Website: walmart
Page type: receipt
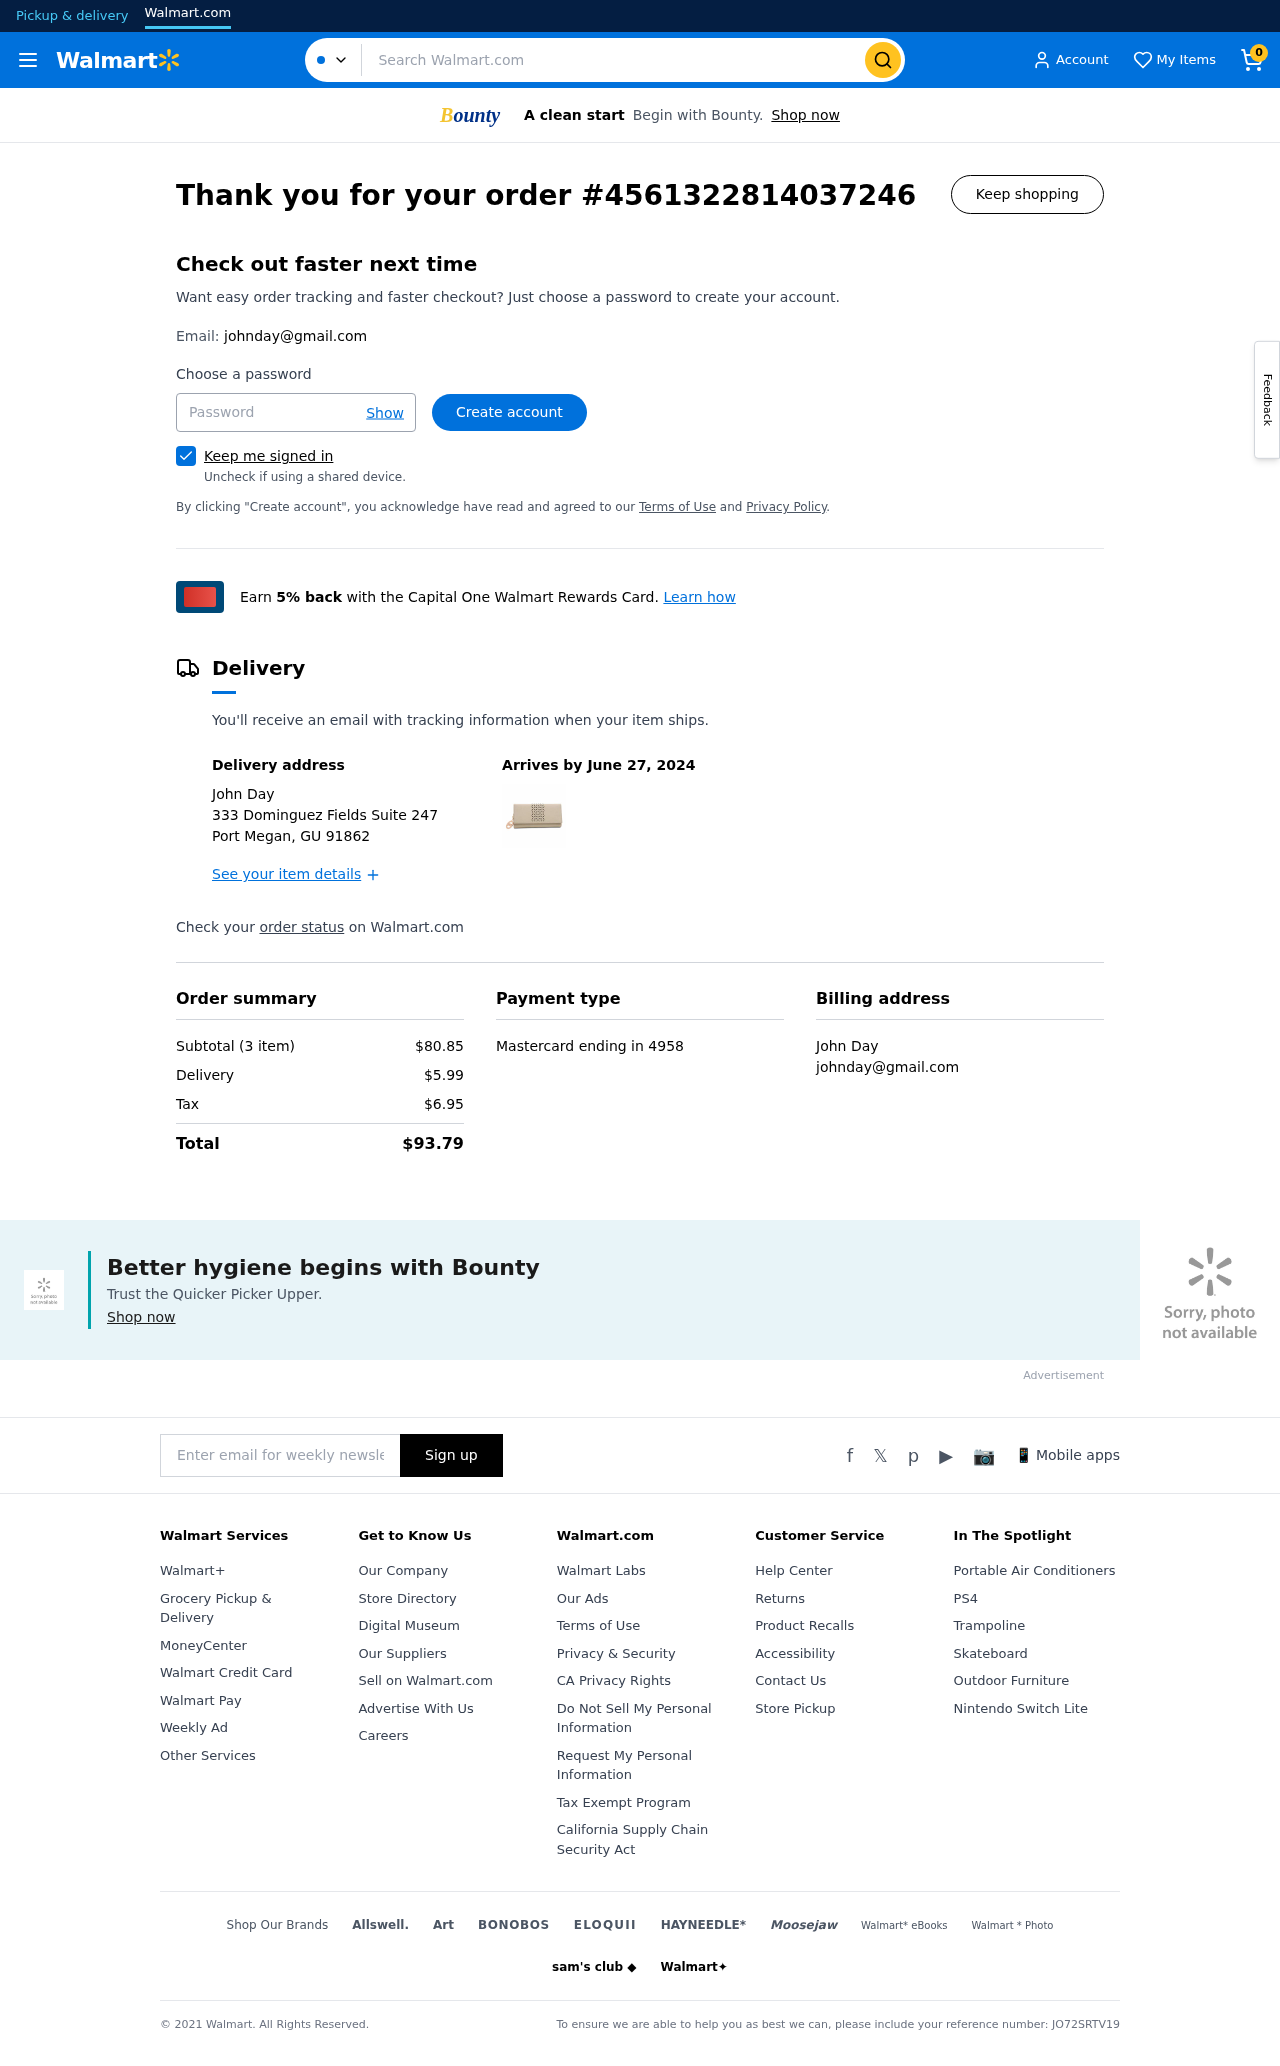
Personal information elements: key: PII_CARD_LAST4
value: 4958
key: PII_CARD_TYPE
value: Mastercard
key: PII_CITY_STATE_ZIP
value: Port Megan, GU 91862
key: PII_EMAIL
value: johnday@gmail.com
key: PII_EMAIL2
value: johnday@gmail.com
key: PII_FULLNAME
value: John Day
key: PII_FULLNAME2
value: John Day
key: PII_STREET
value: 333 Dominguez Fields Suite 247
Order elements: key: ORDER_NUM_ITEMS
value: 0
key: ORDER_ID
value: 4561322814037246
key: ORDER_DELIVERY_DATE
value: June 27, 2024
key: ORDER_NUM_ITEMS
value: Subtotal (3 item)
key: ORDER_SUBTOTAL
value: $80.85
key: ORDER_SHIPPING_COST
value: $5.99
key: ORDER_TAX
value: $6.95
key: ORDER_TOTAL
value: $93.79
Search elements: key: HEADER_SEARCH
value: Search Walmart.com